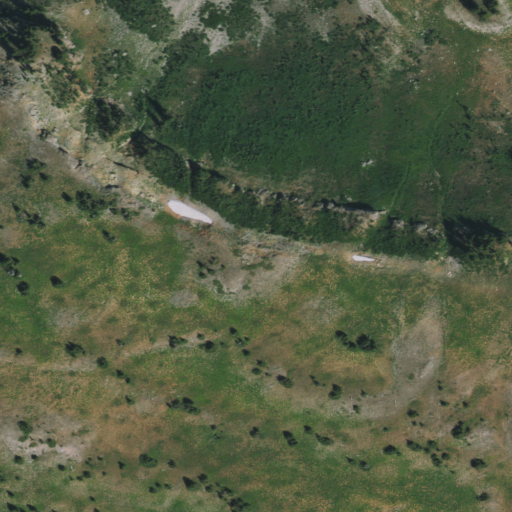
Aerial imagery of cape in Wyoming named Youngs Point containing shrub and evergreen forest